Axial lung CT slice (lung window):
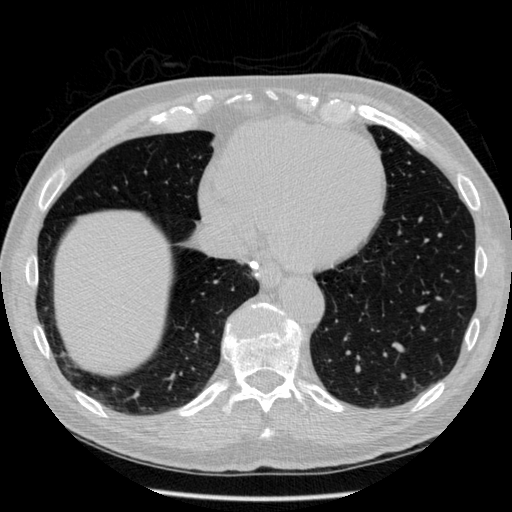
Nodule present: yes
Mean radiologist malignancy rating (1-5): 1